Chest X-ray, AP view. Patient: 13 years old, sex M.
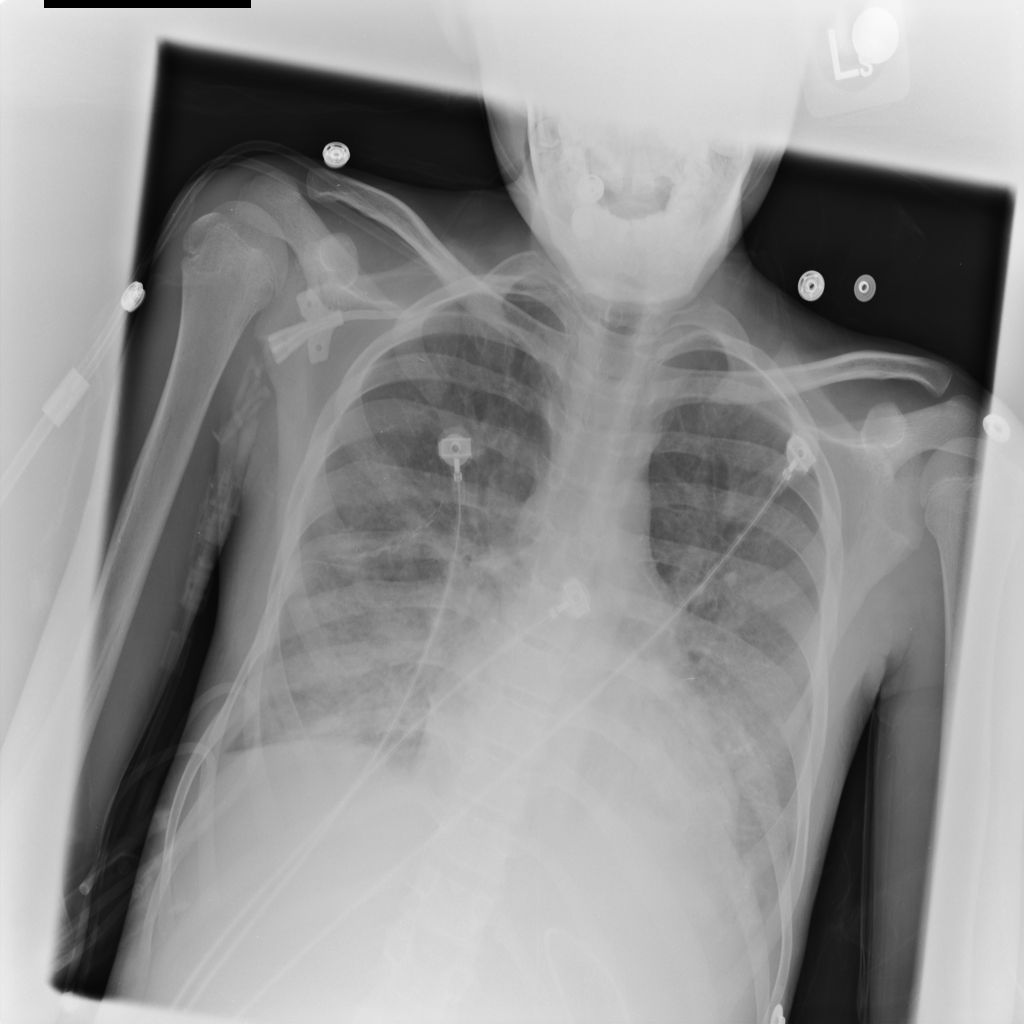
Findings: No Finding